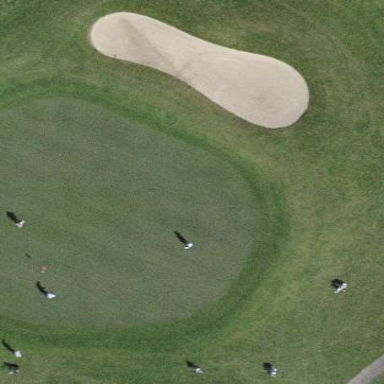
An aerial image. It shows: Green golf area with grass land use.